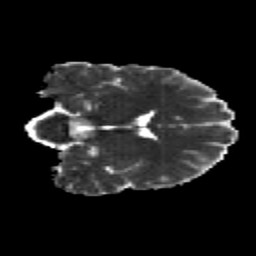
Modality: MD
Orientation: coronal
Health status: healthy
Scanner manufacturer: siemens
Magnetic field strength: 3 T
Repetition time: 12 s
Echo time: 0.092 s